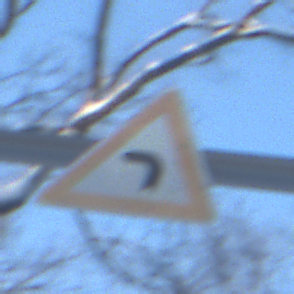
Verkehrszeichen: KurveLinks
Umgebung: Outdoor, Nature
Tageszeit: MorningAfternoon
Wetter: Clear
Licht: Natural
Jahreszeit: Winter
Kontrast: LowContrast